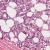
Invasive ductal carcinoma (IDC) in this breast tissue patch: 1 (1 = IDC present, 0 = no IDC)